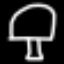
Label: mushroom